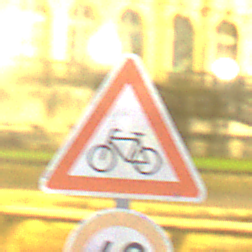
Verkehrszeichen: RadverkehrRechts
Zusatzzeichen unten: Geschwindigkeit40
Umgebung: Outdoor, Urban
Tageszeit: Night
Wetter: Overcast
Licht: Artificial
Jahreszeit: NotSpecified
Kontrast: HighContrast